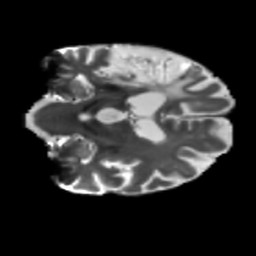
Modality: T2w
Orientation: coronal
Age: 58
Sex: male
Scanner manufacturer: siemens
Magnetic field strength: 3 T
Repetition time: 5.25 s
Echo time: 0.08 s